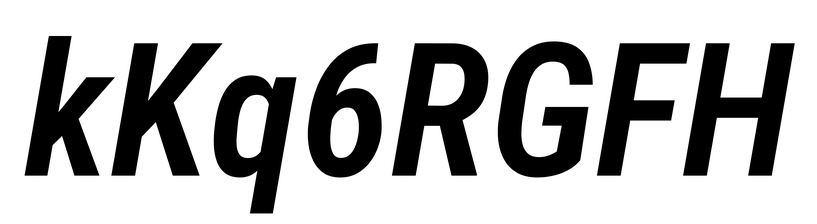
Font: Roboto-Italic_Condensed_SemiBold_Italic